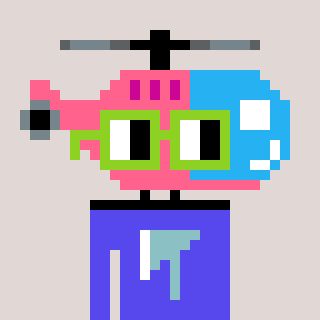
a pixel art character with square light green glasses, a helicopter-shaped head and a computerblue-colored body on a warm background